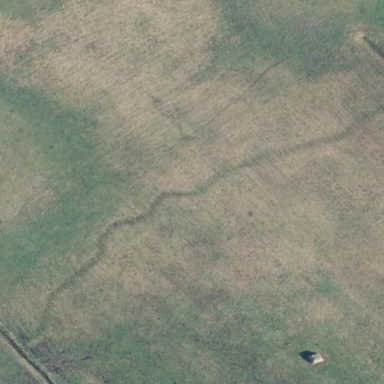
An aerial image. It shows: Wetland area characterized by wet meadow.